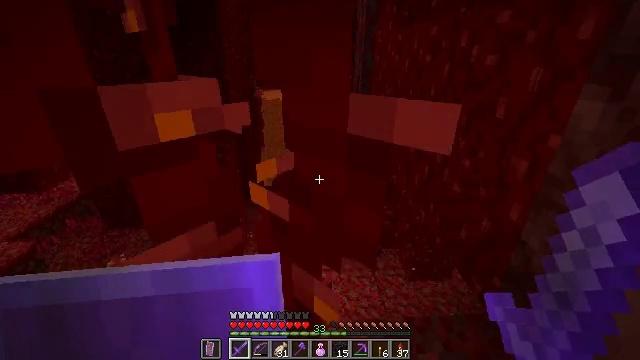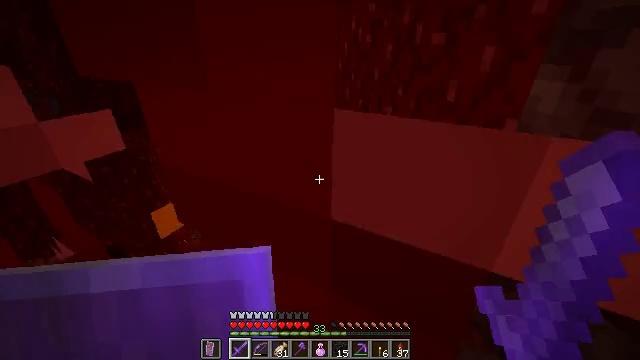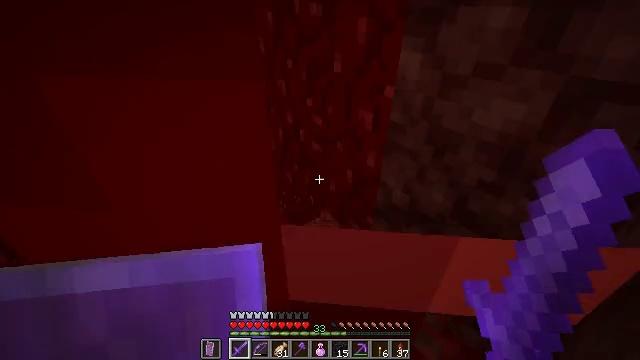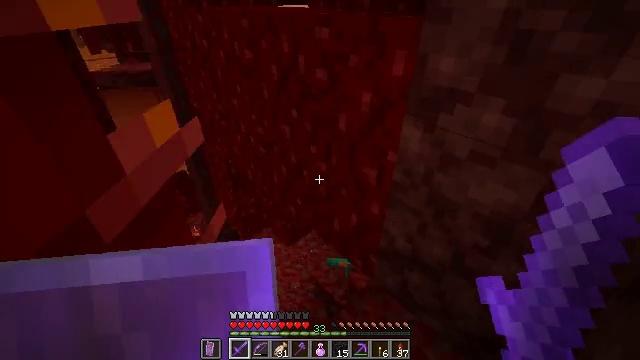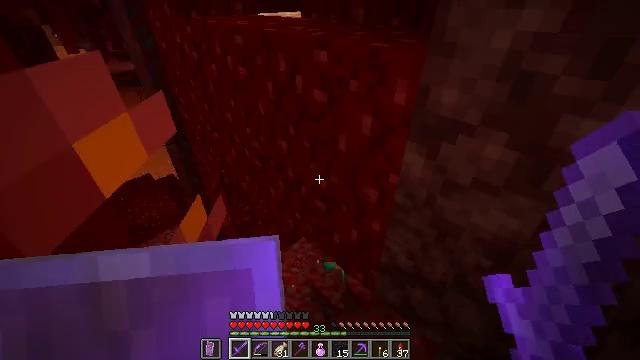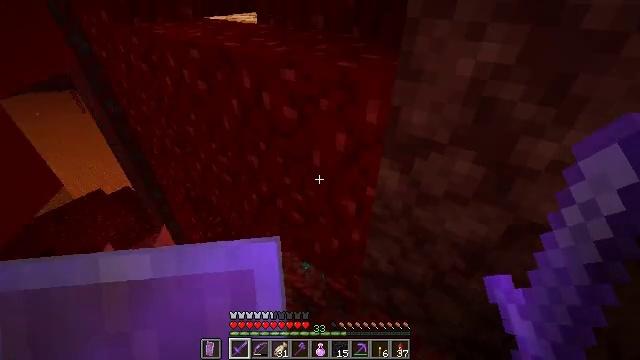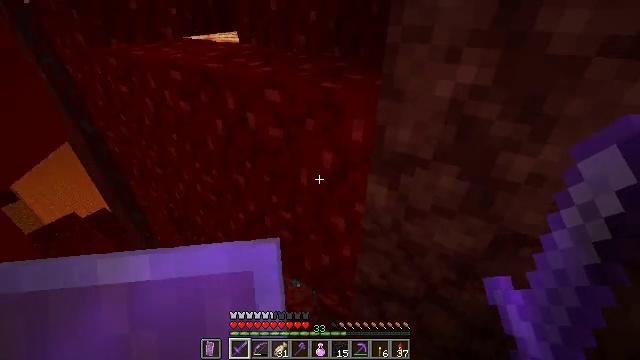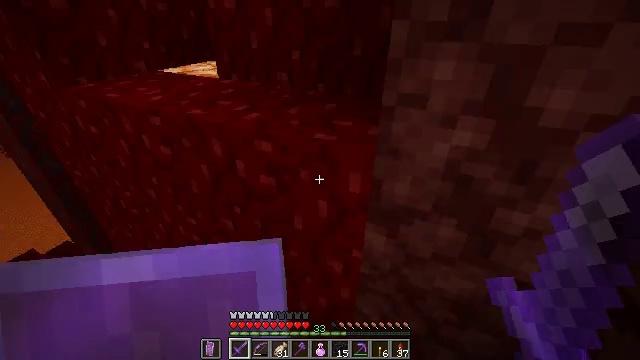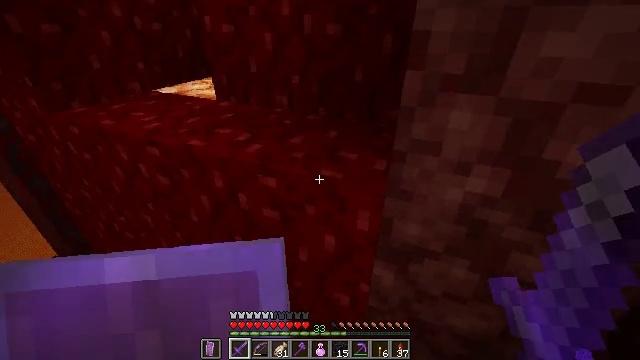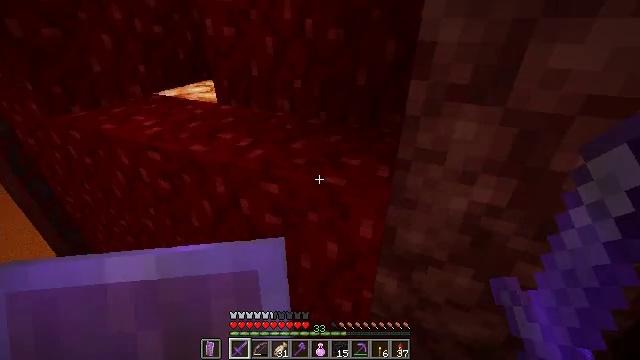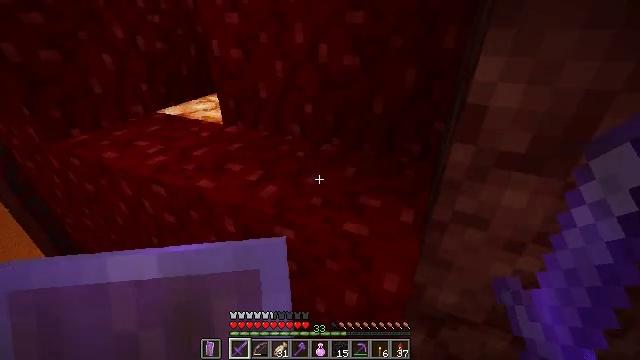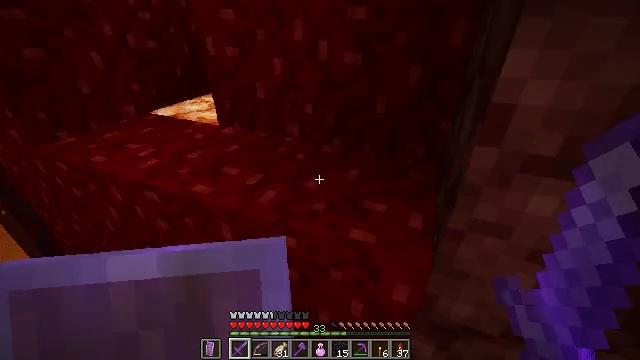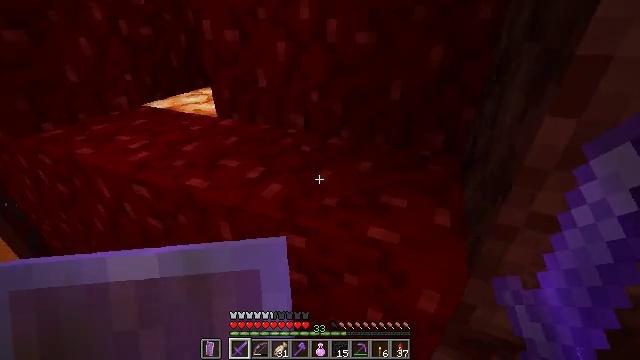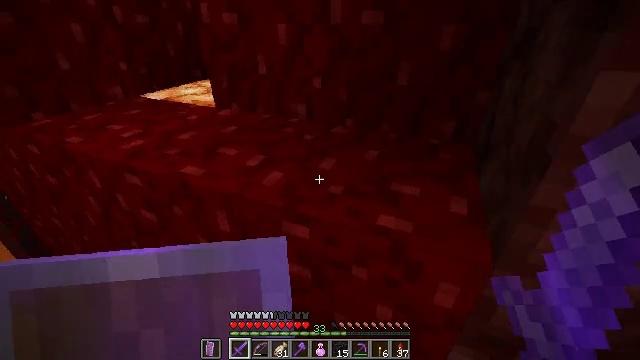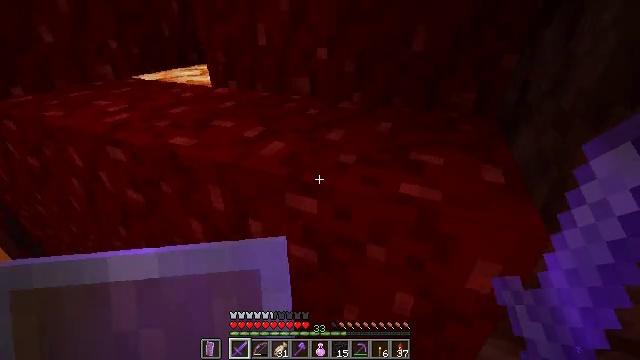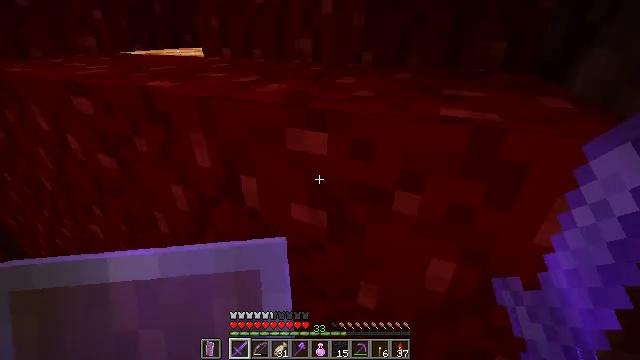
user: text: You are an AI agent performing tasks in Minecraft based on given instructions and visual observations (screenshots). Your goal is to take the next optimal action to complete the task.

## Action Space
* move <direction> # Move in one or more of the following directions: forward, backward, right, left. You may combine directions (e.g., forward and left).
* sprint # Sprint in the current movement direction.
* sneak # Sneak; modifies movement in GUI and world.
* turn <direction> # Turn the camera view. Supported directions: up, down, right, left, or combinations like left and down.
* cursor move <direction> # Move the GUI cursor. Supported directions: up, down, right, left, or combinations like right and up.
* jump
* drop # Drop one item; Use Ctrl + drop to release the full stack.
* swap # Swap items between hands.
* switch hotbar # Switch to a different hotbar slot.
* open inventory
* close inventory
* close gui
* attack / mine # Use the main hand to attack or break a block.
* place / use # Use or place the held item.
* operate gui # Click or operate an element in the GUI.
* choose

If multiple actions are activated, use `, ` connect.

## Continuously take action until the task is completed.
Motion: motion action
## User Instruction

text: Collect warped fungus to use for crafting.
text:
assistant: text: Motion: move forward, turn right and down
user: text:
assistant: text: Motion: move forward, turn right and down, jump
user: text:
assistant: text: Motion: move forward, turn right, jump
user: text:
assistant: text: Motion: move forward, turn right, jump
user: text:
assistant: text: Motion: move forward, turn right and down, jump
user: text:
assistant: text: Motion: move forward, turn right and up, jump
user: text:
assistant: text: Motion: move forward, turn right and up, jump
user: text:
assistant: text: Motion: move forward, turn right, jump
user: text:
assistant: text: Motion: move forward, jump
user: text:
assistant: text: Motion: jump
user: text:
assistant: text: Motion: turn right, jump
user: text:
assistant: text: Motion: jump
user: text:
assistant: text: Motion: jump
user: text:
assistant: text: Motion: jump
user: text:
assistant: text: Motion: turn up, jump
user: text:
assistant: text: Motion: turn up, jump
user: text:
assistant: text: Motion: turn right and up, jump
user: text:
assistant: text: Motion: turn up, jump
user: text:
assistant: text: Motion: turn right and up, jump
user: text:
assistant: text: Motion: jump
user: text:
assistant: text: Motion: turn down, jump
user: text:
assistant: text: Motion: turn down, jump
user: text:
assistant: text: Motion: turn left and down, jump
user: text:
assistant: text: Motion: turn left and down
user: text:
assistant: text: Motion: no_op
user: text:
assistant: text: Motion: no_op
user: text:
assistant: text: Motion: no_op
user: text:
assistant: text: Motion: no_op
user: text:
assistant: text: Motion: no_op
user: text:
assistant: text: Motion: no_op